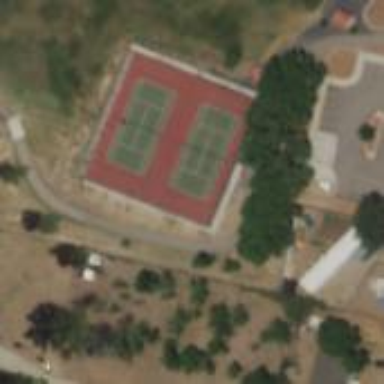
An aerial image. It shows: Tennis court in leisure pitch.